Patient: sex M, age 38
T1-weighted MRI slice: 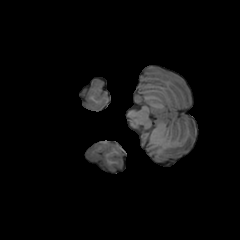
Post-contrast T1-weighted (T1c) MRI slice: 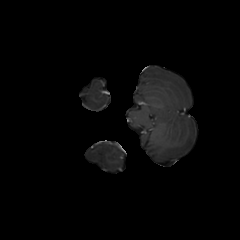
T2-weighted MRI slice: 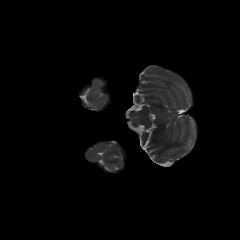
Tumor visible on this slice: no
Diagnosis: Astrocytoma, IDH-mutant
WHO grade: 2